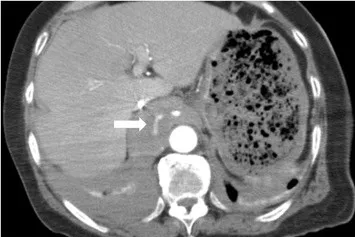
Enhanced CT showed the extension of the hematoma from within the retrocrural space to the right pleural space, and the extravasation of the retrocrural space (arrow).
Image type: radiology (ct)